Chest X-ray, PA view. Patient: 56 years old, sex F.
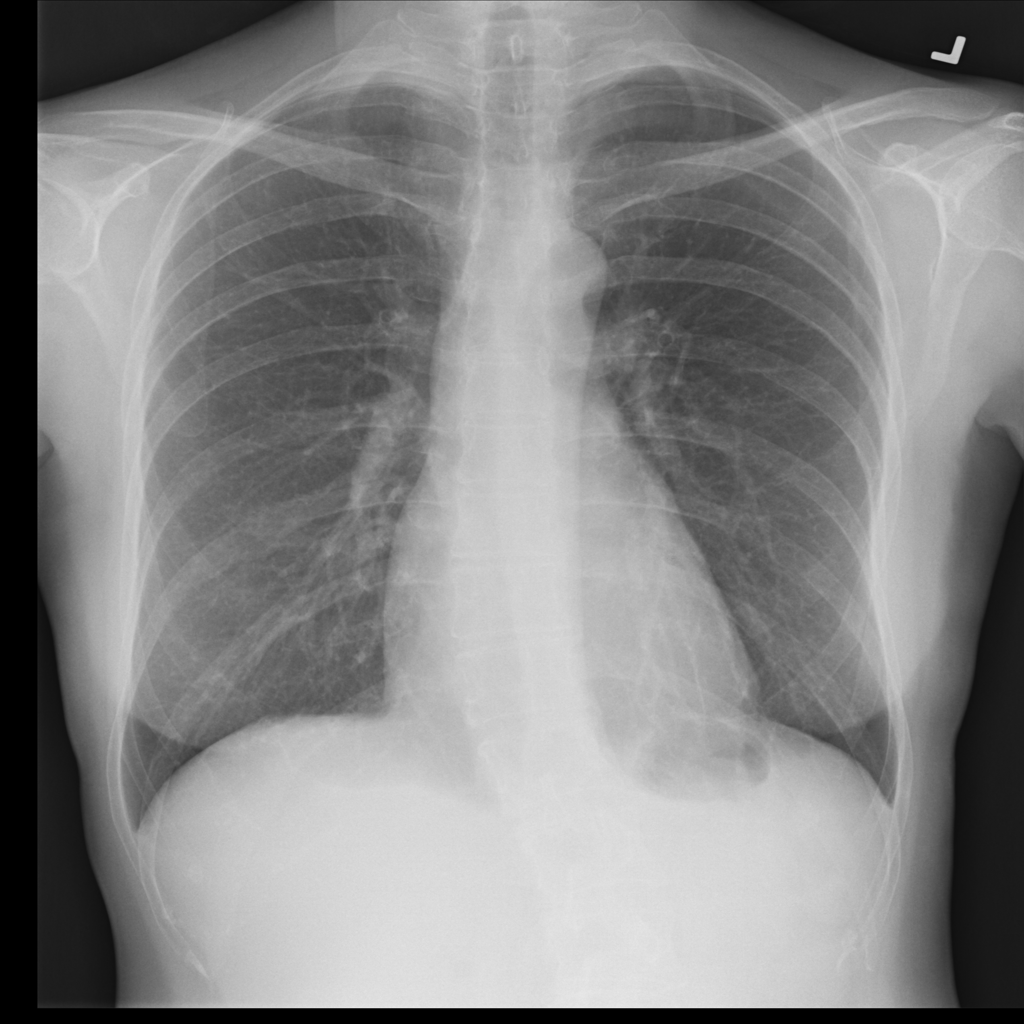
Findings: No Finding